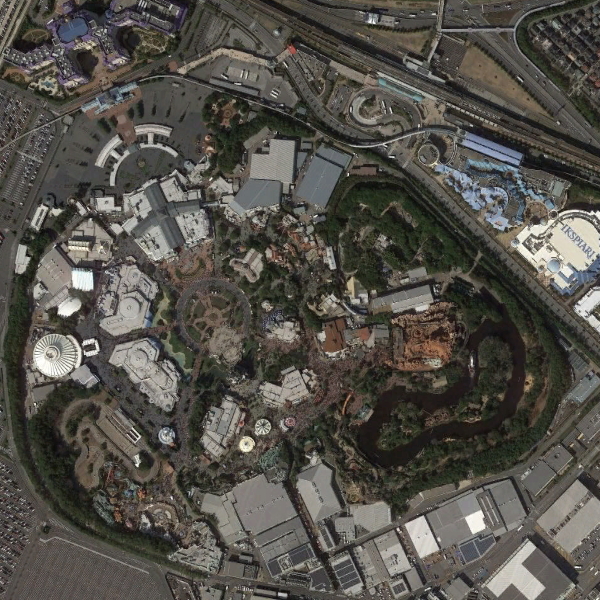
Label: Park